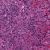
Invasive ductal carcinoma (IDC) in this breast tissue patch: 0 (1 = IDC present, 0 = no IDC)